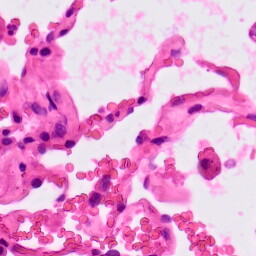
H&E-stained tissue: Lung